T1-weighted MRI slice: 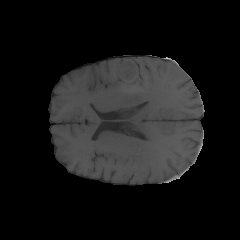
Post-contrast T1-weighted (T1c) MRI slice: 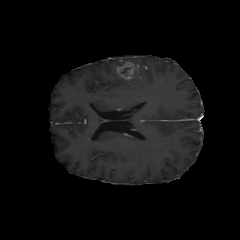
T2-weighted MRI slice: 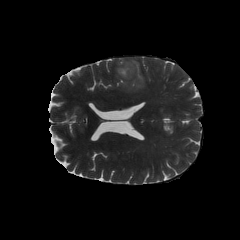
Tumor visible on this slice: yes